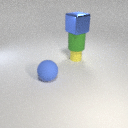
large blue rubber sphere in front of small yellow rubber cylinder